Interaction volume radius: 5 \u00c5
Interaction volume height: 20 \u00c5
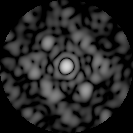
Disorder parameter: 0.5878